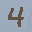
Label: 4